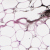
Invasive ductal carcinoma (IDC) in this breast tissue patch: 0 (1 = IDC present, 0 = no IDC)